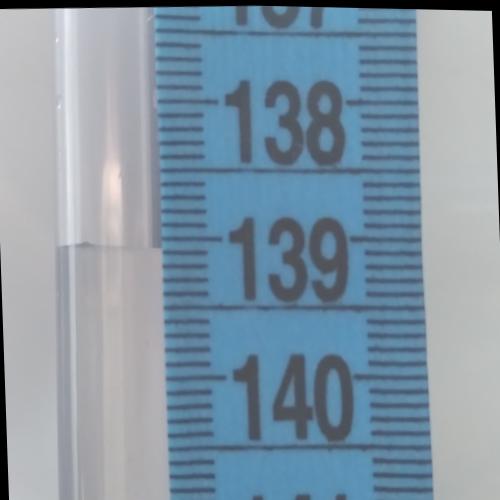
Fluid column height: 139.1 cm